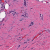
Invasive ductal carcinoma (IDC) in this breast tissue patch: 0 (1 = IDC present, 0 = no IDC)